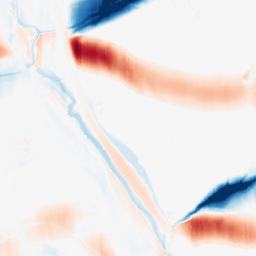
Category: morphological
Decomposition family: morphological_ellipse
Decomposition parameters: operation: average
width: 50
height: 5
Upsampling method: regularized
Upsampling parameters: scale: 4
lambda_reg: 0.01
Upsampling scale: 4